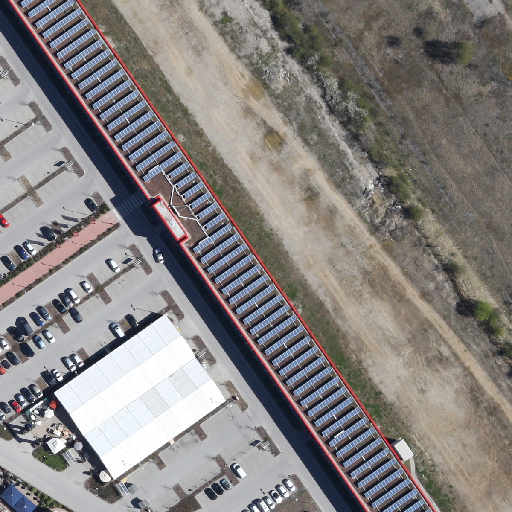
Referring expression: building along the road